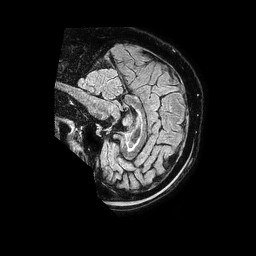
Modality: FLAIR
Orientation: sagittal
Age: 69
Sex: male
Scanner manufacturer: philips
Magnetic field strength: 1.5 T
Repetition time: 4.8 s
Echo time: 0.3 s